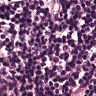
Metastatic tissue present: no